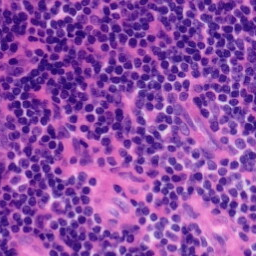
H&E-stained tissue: Tonsil